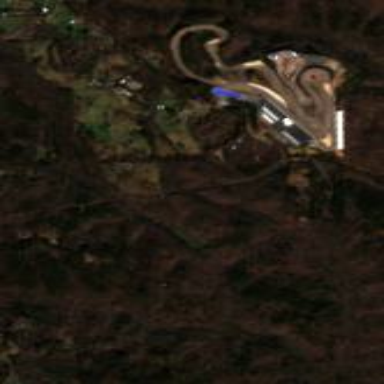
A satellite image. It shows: Raceway for motor sports.